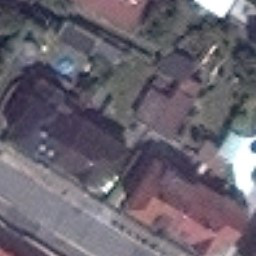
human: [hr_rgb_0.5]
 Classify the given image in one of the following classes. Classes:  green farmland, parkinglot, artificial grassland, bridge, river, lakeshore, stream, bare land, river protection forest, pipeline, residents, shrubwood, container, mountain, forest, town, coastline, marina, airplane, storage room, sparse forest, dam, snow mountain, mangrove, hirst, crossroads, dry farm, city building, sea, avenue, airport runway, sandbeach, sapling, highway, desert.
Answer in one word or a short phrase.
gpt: residents